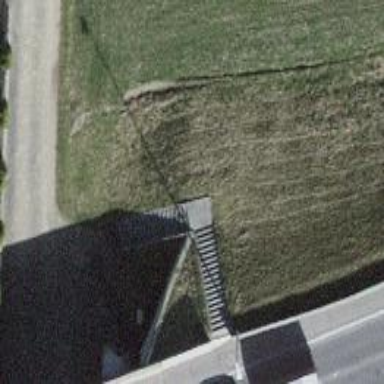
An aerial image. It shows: Road with steps.